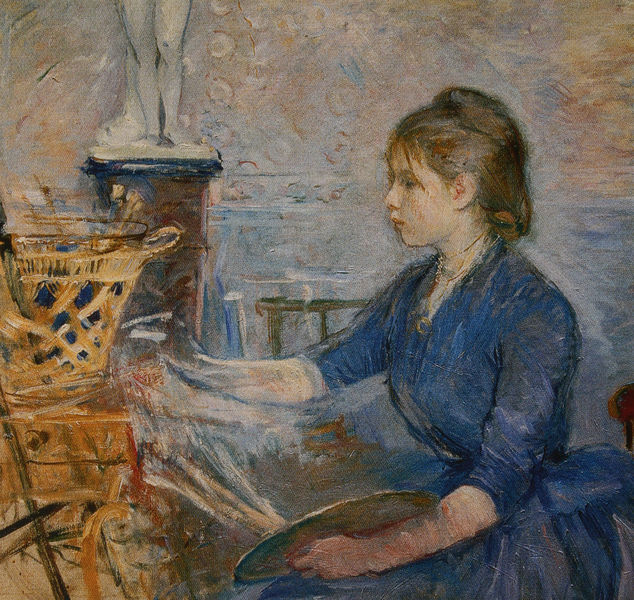
Titel: Paula Gobillard
Künstler: Berthe Morisot
Standort: Paris
Institution: Musée Marmottan
Schlagwörter: akt, blau, hand, weiß, aquarell, gelb, impressionismus, mädchen, ocker, bewegung, braun, degas, frau, frisur, grau, haar, holz, kleid, kreide, orange, pastell, profil, raum, renoir, schmuck, stuhl, szene, dame, rot, beige, malerei, jung, wand, arm, gesicht, sockel, tablett, teller, bildnis, innenraum, möbel, portrait, porträt, figur, gold, haare, interieur, sitzend, stoff, kind, hübsch, arbeit, skulptur, statue, vase, beine, taille, magd, seitlich, modell, farben, kette, farbe, tapete, weib, handarbeit, stuhllehne, atelier, maler, malerin, manet, staffelei, korb, junge frau, podest, knie, halskette, striche, impression, medaillon, porzellan, brett, jungfrau, künstler, tasche, kunst, künstlerin, malen, palette, pinsel, fries, werkstatt, verwischt, zeichnen, süss, atellier, staue, studio, v ausschnitt, figut, pastellkreide, bemalen, korb skulptur, künstleroin, pd